Current action and preconditions to check: trajectory_clear

Your task: For each precondition in the list above, predict whether it will hold at this action.

Consider the current scene as observed from the mobile robot's camera, and analyze the predicted future states of all dynamic agents (e.g., people, animals, vehicles, or any moving entities) within the NEXT SECOND.

IMPORTANT: Only answer "very likely" if you are absolutely certain—based on strong, clear evidence—that a dynamic agent will violate the precondition in the predicted future state. Do NOT answer "very likely" for unlikely, ambiguous, or low-probability risks.

Ask yourself for each precondition: Is there a high probability, with clear and convincing evidence, that the predicted future states of any dynamic agent will interfere with the predicted future state of the currently executing action within the NEXT SECOND, causing that precondition to fail?

Assess the risk level based on these predictions. Use "likely" or "very likely" if motions create a clear risk of interference.

Use "neutral" or "improbable" if agents are nearby but their predicted paths are clearly diverging or non-conflicting.

Failure Risk Categories: "very improbable", "improbable", "neutral", "likely", "very likely"

Answer Format: Output ONLY the probability_of_failure value from these categories: "very improbable", "improbable", "neutral", "likely", "very likely"

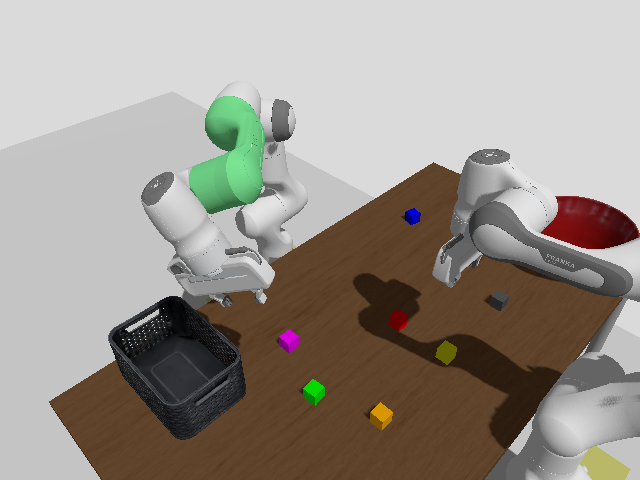

Answer: very improbable